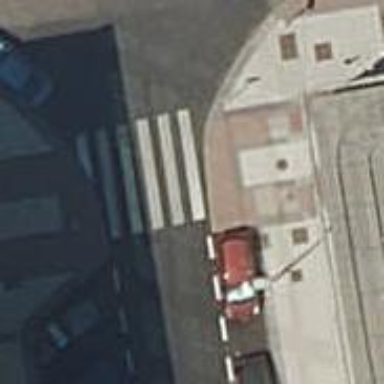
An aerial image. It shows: Uncontrolled zebra crossing on footway.